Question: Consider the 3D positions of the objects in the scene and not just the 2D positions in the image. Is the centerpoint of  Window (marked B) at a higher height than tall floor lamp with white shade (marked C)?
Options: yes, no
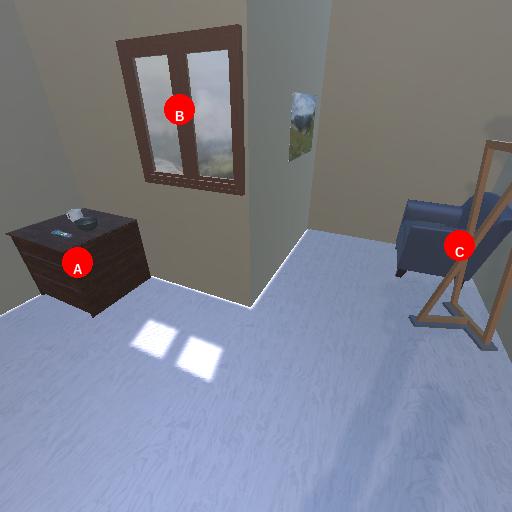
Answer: yes